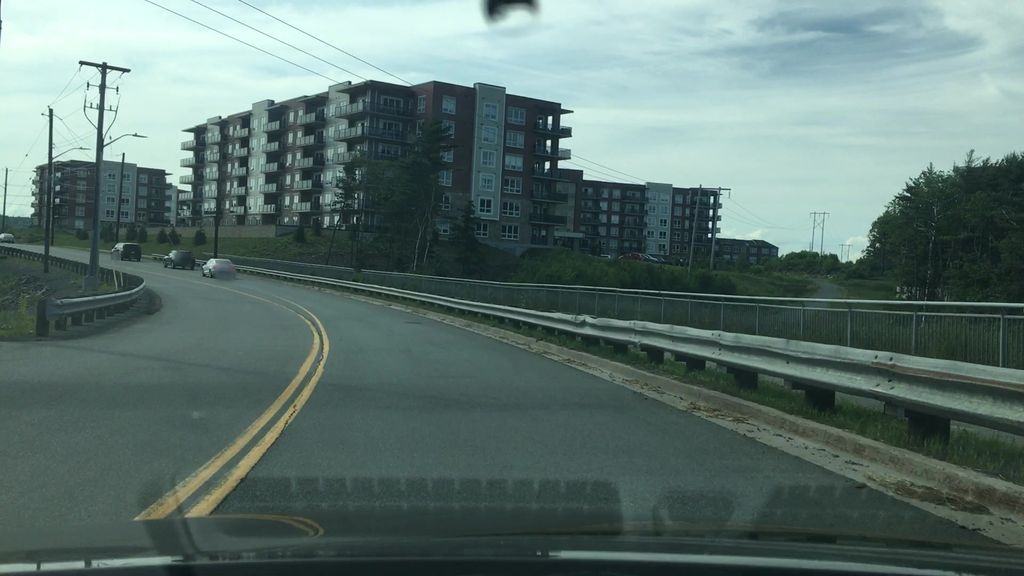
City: halifax